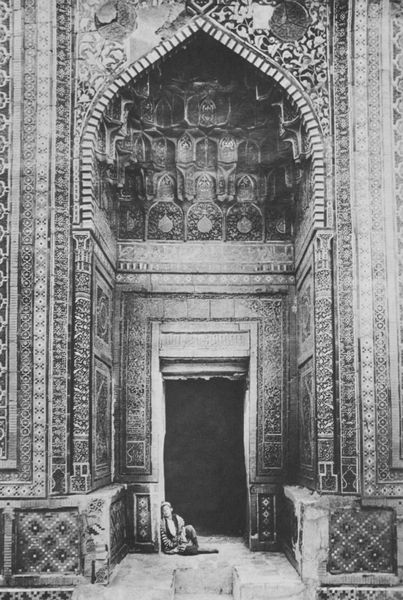
Titel: Buchara: das Mausoleum der Samaniden
Künstler: Russischer Photograph
Standort: Paris
Institution: Bibliothèque du Musée des Arts Décoratifs
Schlagwörter: mann, sitzen, tür, gebäude, muster, ornament, architektur, mensch, fassade, mauer, detail, verzierung, tor, foto, fotografie, tulpe, zwiebel, eingang, nische, moschee, orient, orientalisch, palast, kacheln, portal, arabisch, spitzbogen, bettler, mausoleum, islam, persien, fot, tympanon